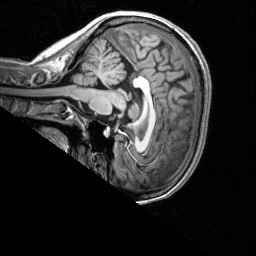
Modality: T1w
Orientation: sagittal
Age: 31
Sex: female
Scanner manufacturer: siemens
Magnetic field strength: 3 T
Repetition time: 2.53 s
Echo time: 0.00277 s